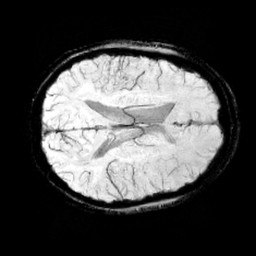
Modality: minIP
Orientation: axial
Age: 13
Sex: male
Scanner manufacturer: siemens
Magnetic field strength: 3 T
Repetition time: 0.027 s
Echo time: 0.02 s